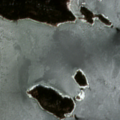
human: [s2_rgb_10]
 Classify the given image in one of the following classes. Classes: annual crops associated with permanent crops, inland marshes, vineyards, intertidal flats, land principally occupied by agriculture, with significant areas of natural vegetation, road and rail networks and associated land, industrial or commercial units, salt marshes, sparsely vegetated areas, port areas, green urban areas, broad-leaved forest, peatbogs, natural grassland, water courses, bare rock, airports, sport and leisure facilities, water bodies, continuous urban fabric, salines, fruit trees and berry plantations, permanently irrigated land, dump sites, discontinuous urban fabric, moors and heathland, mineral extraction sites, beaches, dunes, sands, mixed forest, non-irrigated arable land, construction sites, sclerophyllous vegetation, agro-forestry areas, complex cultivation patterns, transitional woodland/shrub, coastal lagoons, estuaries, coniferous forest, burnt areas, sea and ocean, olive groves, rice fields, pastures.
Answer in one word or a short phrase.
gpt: coniferous forest, sea and ocean